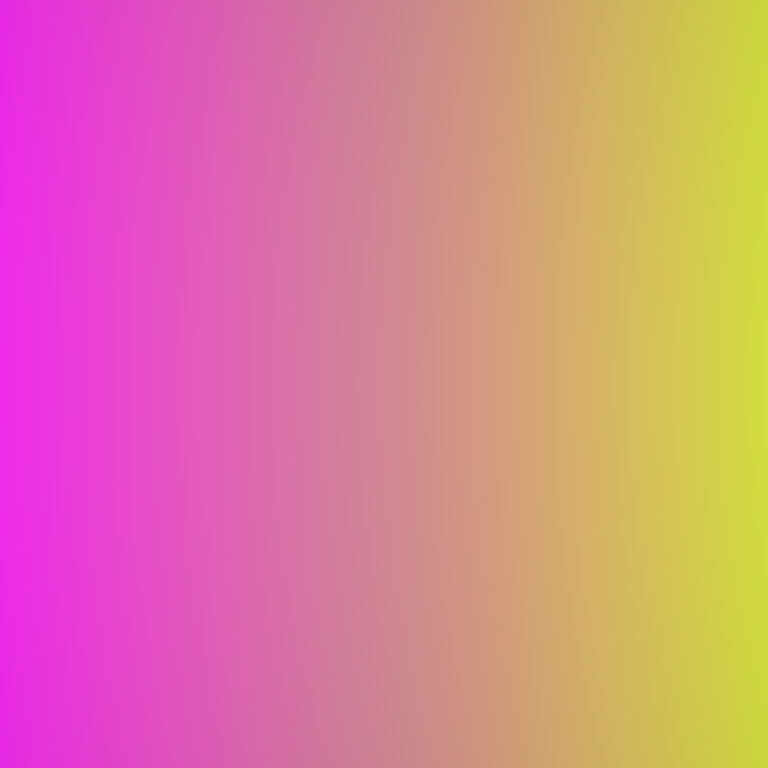
Abstract light effect, smooth gradient from vivid magenta to bright yellow, energetic atmosphere, soft blend, no room, no furniture, no objects.